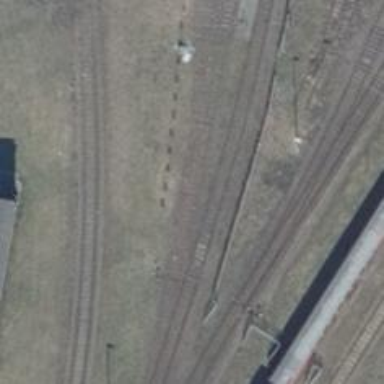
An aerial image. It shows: Railway switch.